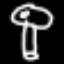
Label: mushroom